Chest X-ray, PA view. Patient: 60 years old, sex M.
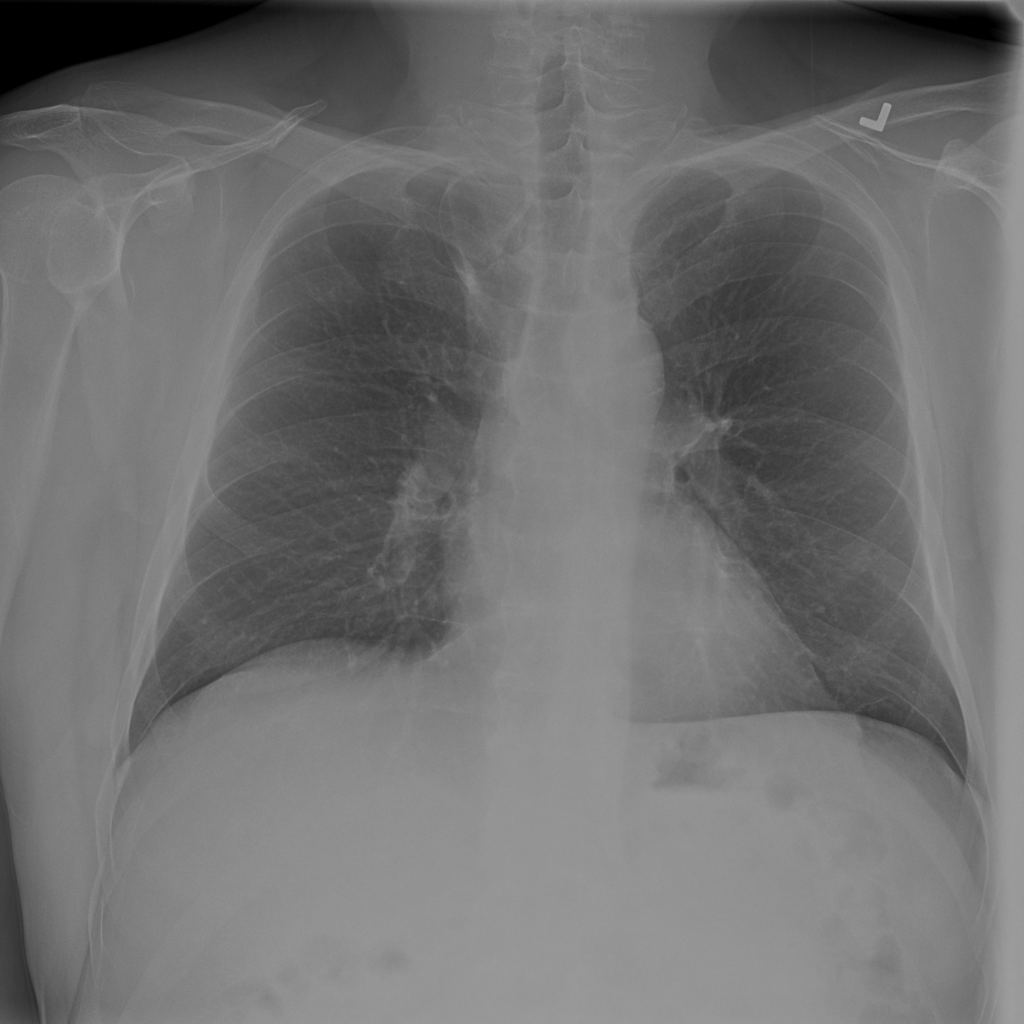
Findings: No Finding